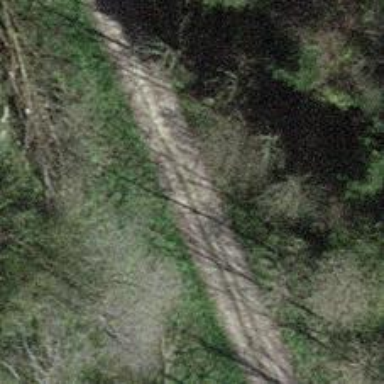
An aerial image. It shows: Track with fine gravel surface. The track has grade2 tracktype.